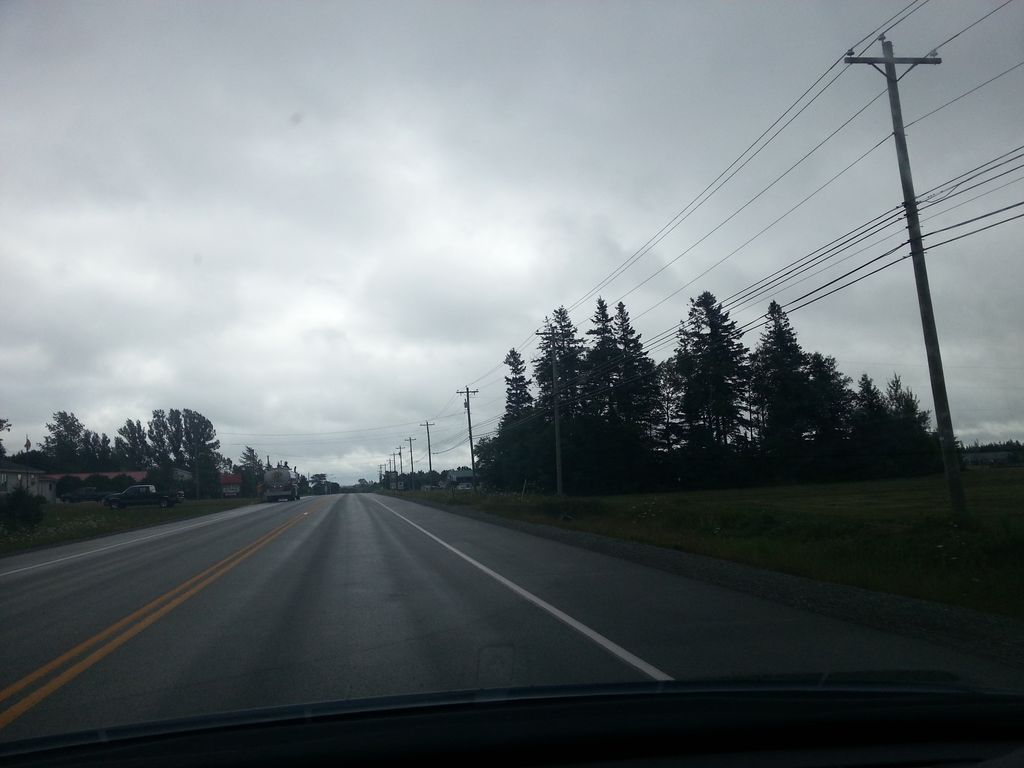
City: charlottetown